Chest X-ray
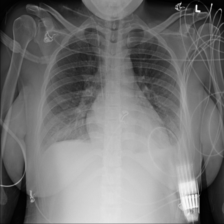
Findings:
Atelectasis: negative
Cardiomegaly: negative
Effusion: positive
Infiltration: negative
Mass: negative
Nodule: negative
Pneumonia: negative
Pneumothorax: negative
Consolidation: negative
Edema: negative
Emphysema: negative
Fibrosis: negative
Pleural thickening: negative
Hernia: negative